Field crop: maize
Growth stage: 2
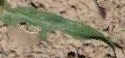
Species: maize